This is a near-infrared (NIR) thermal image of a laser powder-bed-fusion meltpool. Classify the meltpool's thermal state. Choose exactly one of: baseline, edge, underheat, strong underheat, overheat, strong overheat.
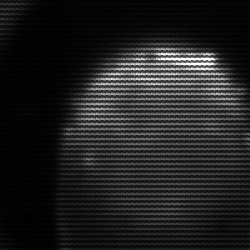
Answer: edge